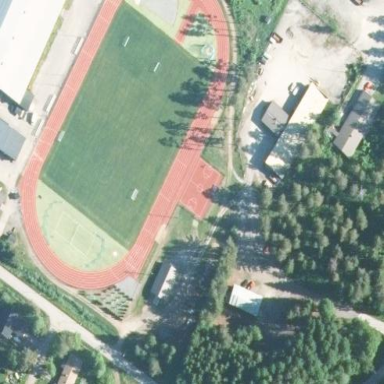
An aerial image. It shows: Paved track on leisure land.